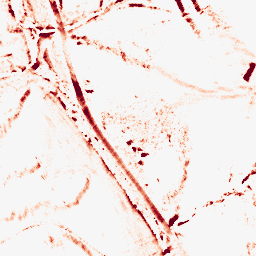
Category: morphological
Decomposition family: morphological_diamond
Decomposition parameters: operation: opening
radius: 5
Upsampling method: bspline
Upsampling parameters: scale: 2
Upsampling scale: 2